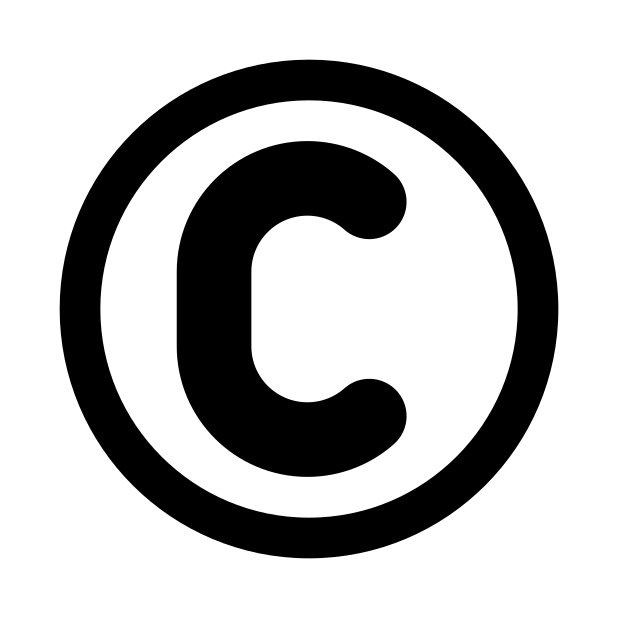
copyright